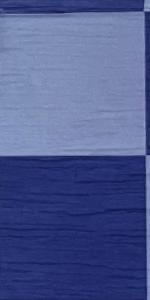
Label: Empty